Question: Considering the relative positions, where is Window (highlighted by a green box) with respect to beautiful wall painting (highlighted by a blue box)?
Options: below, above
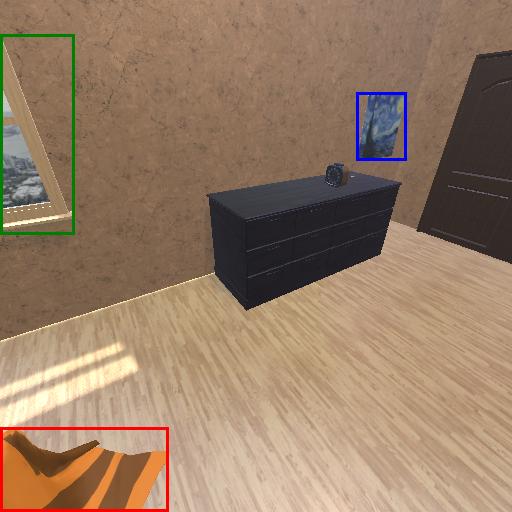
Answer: below